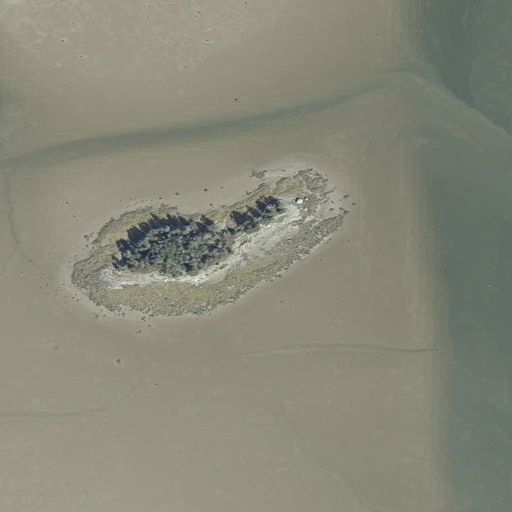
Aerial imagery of island in Maine named Partiridge Island containing open water and herbaceous wetlands